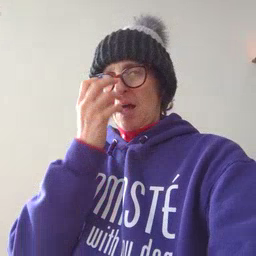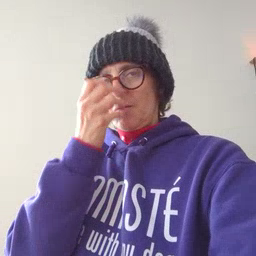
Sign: clown